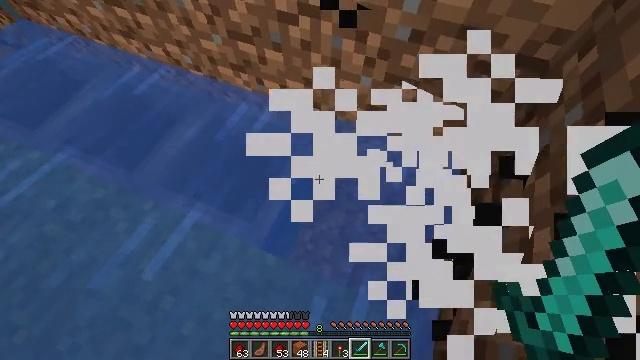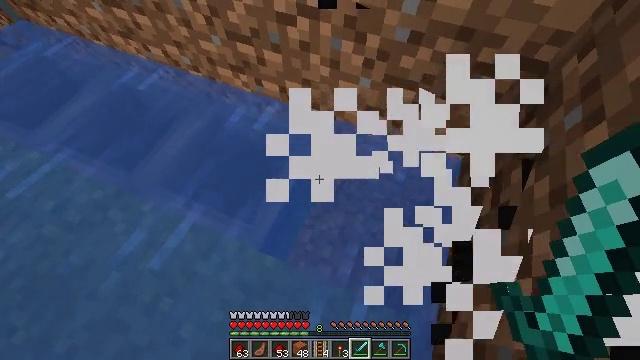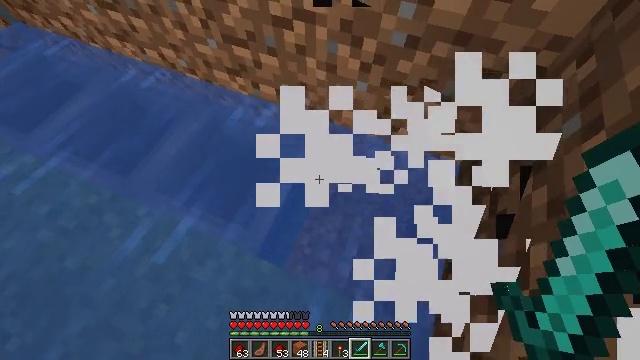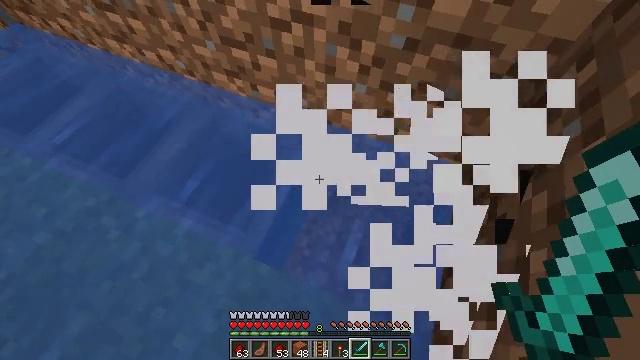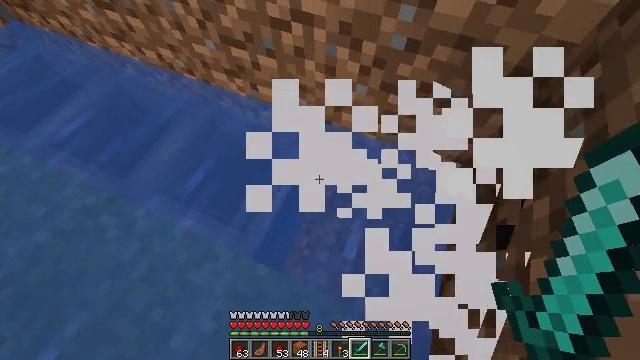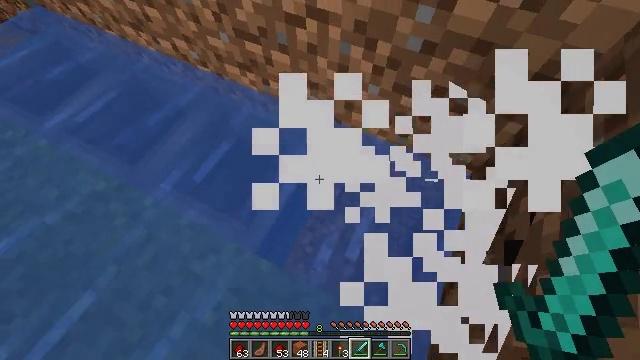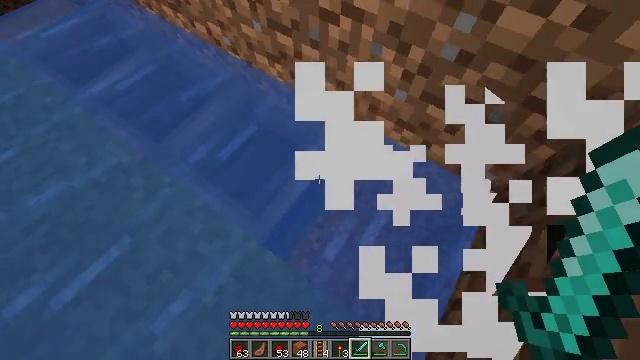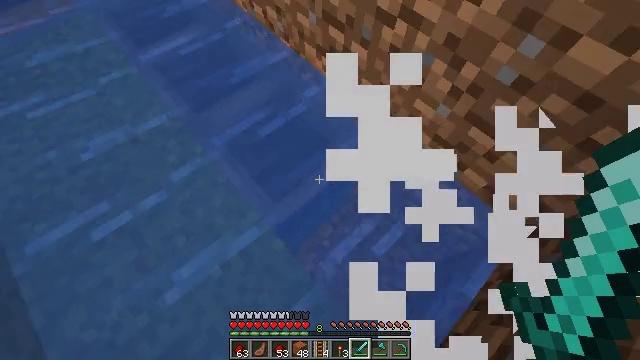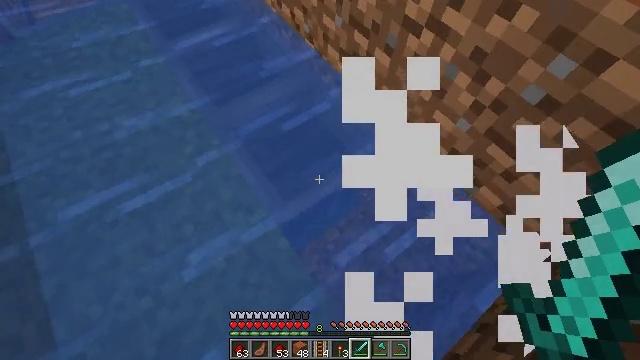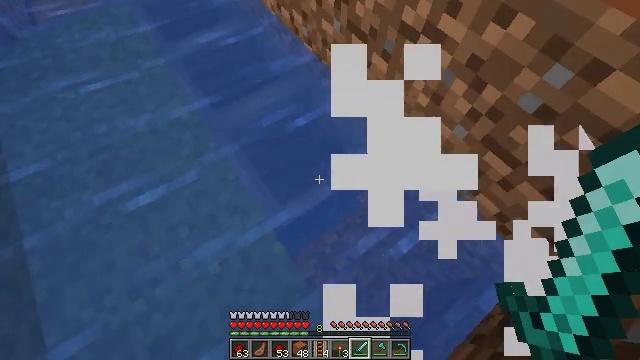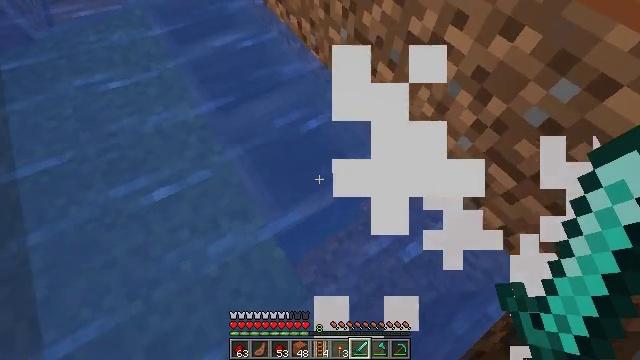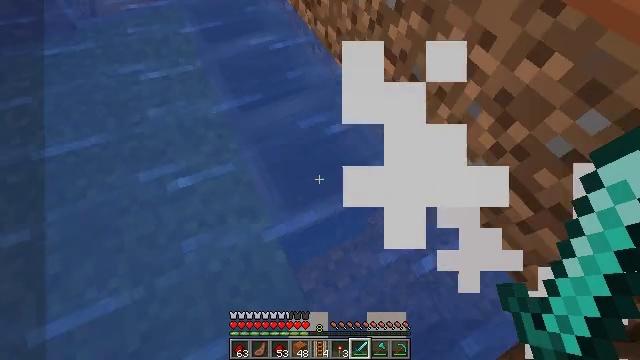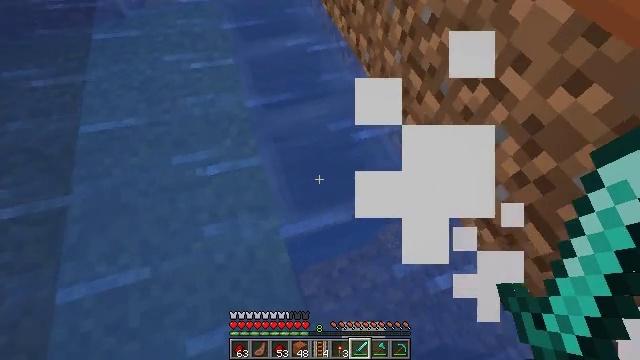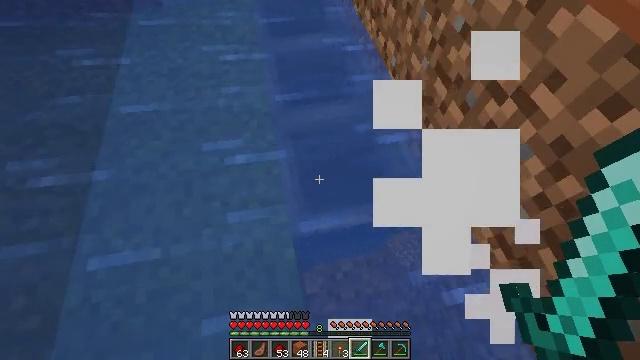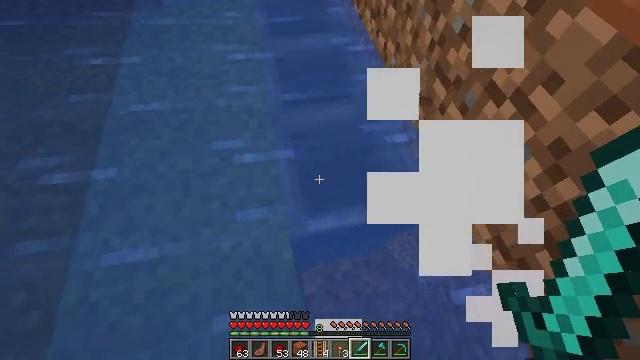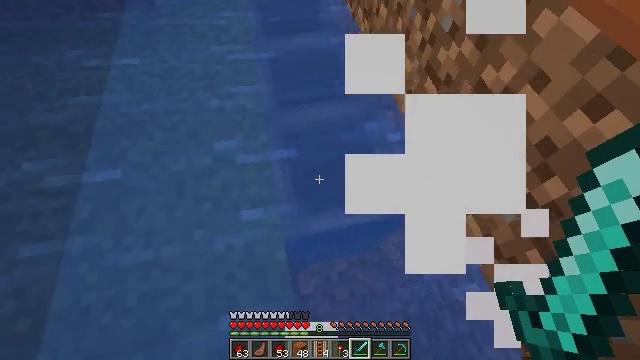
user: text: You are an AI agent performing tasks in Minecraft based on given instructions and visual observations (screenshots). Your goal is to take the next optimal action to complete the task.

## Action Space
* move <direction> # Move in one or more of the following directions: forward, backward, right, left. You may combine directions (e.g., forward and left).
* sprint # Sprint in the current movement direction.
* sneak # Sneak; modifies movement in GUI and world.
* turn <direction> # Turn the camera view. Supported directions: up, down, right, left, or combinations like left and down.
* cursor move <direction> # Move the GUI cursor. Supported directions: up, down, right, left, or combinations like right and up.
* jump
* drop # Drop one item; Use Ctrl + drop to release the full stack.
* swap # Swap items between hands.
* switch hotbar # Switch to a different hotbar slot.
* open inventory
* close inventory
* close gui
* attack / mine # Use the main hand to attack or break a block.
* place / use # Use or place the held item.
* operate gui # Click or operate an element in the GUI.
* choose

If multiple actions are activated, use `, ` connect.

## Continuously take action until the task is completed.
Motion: motion action
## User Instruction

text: Attack the ground to gather dirt.
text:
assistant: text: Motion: no_op
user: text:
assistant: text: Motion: no_op
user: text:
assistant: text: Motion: no_op
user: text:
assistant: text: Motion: no_op
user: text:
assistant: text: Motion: turn left
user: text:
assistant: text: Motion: turn left and down
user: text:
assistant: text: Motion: turn left and down
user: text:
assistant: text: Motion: turn left
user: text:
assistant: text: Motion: no_op
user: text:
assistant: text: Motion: turn left and up
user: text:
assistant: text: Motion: turn left and up
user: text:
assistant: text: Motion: turn left
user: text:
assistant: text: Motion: turn left
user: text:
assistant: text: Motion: no_op
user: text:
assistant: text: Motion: no_op
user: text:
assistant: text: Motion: turn right and down
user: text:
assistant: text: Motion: turn right and down
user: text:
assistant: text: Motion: no_op
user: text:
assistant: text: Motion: no_op
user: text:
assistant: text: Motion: no_op
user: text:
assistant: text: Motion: no_op
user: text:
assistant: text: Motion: no_op
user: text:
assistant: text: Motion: no_op
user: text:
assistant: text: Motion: no_op
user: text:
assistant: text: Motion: turn left
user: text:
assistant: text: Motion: turn left
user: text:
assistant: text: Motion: turn left
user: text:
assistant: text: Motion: move right
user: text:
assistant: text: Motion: move right
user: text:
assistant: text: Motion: no_op